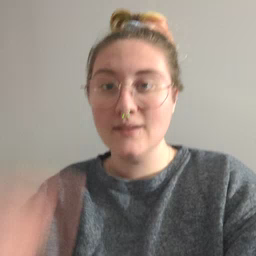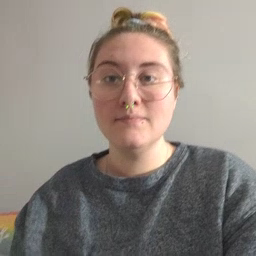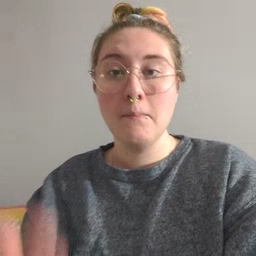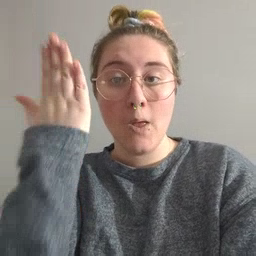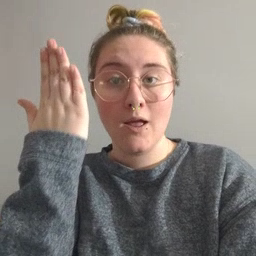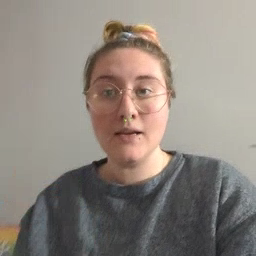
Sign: morning